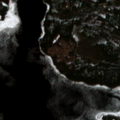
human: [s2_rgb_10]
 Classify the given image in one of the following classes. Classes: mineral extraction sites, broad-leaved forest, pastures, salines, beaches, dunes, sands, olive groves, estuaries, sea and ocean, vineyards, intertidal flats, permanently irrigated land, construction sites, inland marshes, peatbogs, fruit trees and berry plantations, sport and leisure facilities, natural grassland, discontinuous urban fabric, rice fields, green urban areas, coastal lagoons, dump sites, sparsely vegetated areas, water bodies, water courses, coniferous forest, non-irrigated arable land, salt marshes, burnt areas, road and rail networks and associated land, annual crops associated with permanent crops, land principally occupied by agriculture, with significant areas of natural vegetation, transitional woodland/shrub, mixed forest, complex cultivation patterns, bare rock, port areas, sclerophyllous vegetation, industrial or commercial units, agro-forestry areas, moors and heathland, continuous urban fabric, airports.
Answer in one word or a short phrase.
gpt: coniferous forest, transitional woodland/shrub, water bodies